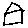
Label: house